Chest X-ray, PA view. Patient: 37 years old, sex M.
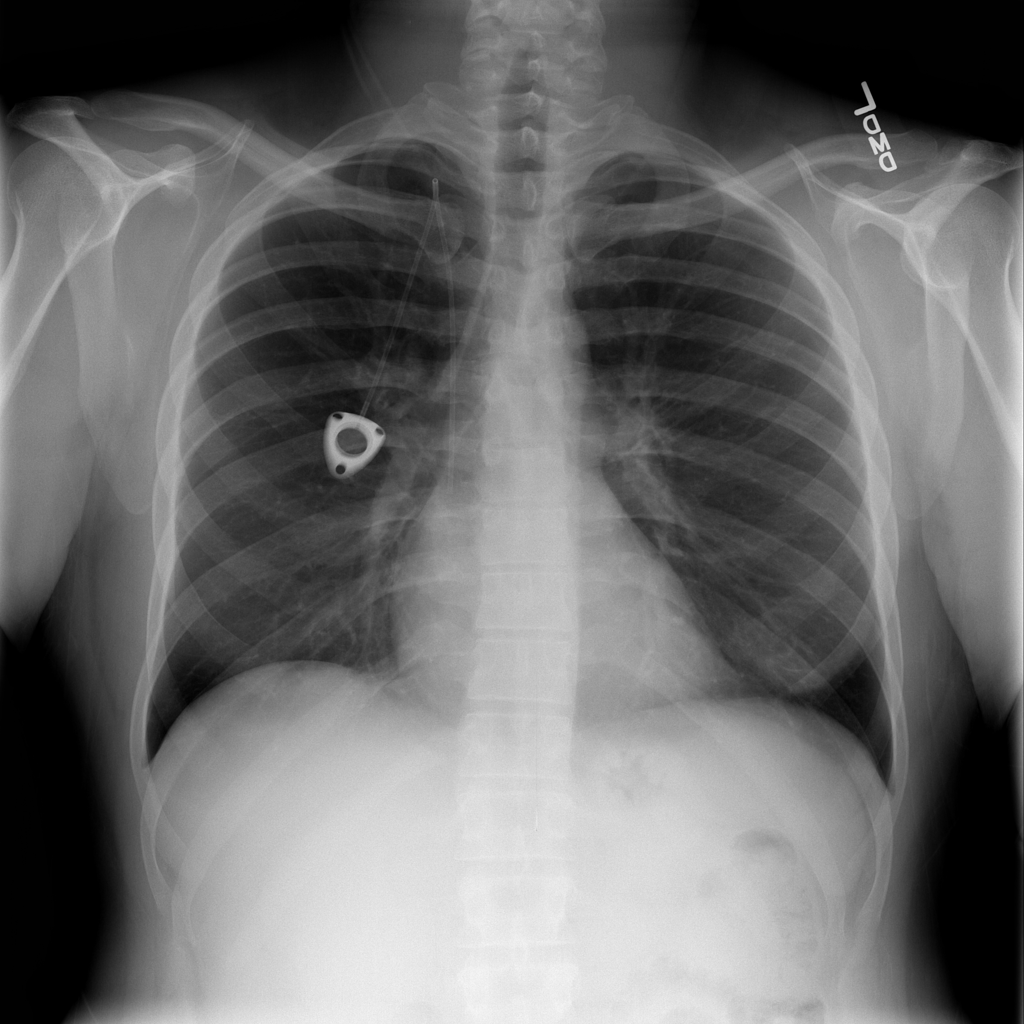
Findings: No Finding